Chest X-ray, PA view. Patient: 58 years old, sex M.
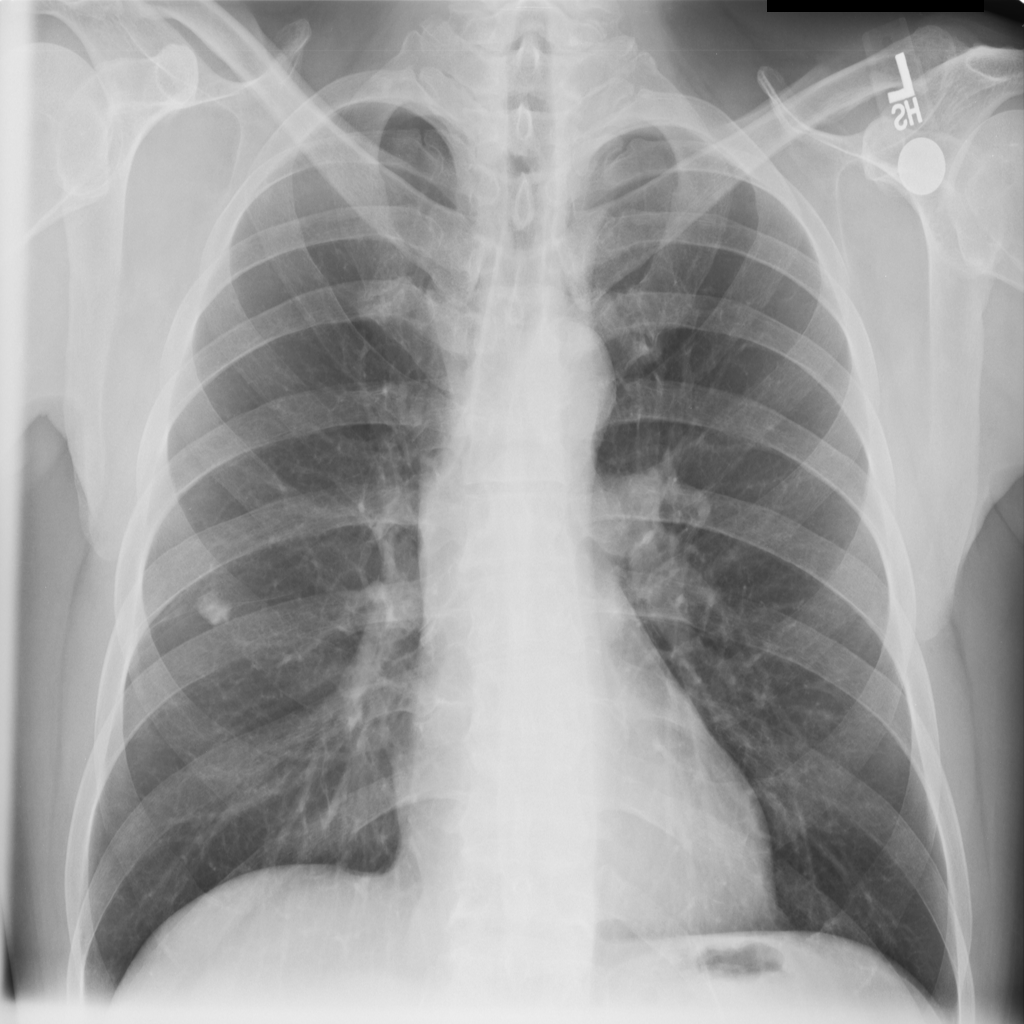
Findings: No Finding